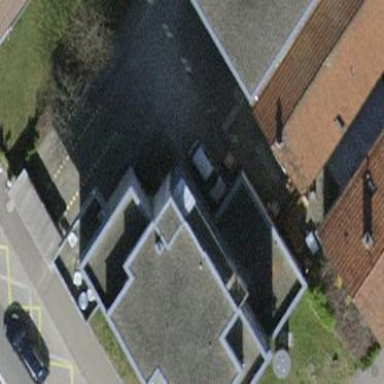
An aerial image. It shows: Apartment building with flat roof.